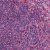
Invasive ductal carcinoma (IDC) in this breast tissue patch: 1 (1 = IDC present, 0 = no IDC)